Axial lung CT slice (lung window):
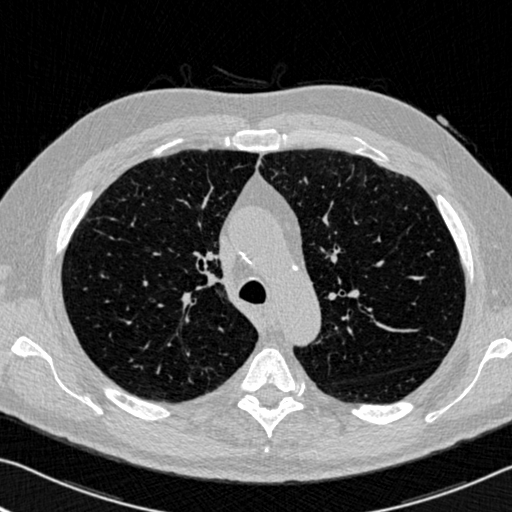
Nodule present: no